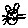
Label: cat